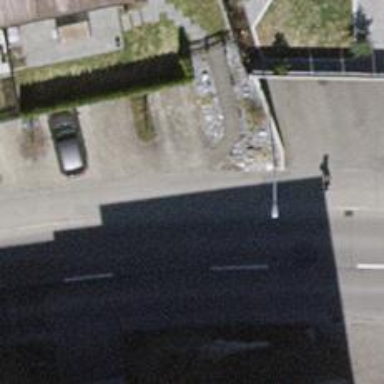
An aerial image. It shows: Asphalt sidewalk.